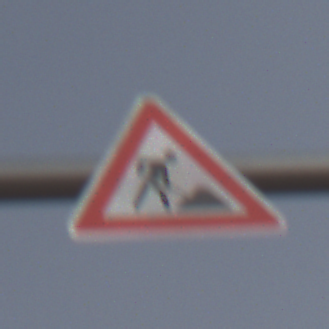
Verkehrszeichen: Arbeitsstelle
Umgebung: Outdoor, Nature
Tageszeit: MorningAfternoon
Wetter: PartlyCloudy
Licht: Natural
Jahreszeit: NotSpecified
Kontrast: MediumContrast